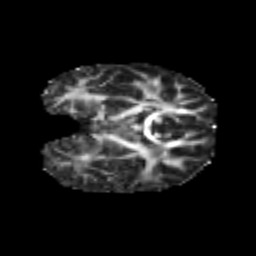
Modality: FA
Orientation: coronal
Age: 7
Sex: male
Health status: healthy